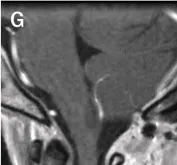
Intraoperative findings and postoperative images of the representative case. Follow-up imaging after chemoradiotherapy showed no tumor recurrence (G).
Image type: radiology (mri)